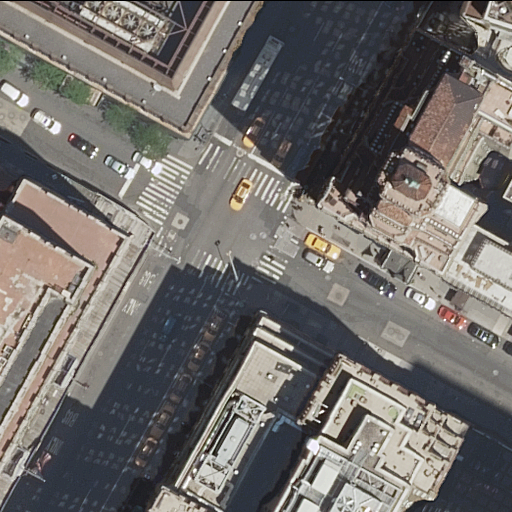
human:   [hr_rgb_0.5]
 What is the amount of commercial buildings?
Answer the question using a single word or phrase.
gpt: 0

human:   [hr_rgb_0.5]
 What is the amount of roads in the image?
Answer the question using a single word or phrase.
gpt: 4

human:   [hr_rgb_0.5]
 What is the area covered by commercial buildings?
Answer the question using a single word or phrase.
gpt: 0m2

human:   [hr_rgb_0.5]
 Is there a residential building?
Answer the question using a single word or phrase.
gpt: yes

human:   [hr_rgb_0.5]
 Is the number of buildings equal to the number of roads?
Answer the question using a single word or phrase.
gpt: no

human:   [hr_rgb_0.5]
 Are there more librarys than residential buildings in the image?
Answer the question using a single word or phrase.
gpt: no

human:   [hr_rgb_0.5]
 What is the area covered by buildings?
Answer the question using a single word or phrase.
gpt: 4698m2

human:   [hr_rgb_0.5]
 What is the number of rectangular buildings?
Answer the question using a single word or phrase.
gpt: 5

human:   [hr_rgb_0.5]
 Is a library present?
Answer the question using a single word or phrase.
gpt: yes

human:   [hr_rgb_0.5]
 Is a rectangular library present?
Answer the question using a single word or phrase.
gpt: yes

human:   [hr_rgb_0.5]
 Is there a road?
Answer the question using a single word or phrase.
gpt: yes

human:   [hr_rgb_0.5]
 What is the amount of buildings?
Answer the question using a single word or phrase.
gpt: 7

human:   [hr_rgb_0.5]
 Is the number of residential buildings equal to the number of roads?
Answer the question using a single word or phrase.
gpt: no

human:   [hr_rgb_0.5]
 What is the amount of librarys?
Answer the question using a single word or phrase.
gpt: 1

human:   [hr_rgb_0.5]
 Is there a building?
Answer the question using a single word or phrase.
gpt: yes

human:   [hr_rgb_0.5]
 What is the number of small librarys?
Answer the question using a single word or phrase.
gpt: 0

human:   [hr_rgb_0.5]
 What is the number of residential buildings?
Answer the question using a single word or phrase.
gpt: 5

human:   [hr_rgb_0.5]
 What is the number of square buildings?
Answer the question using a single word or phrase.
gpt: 0

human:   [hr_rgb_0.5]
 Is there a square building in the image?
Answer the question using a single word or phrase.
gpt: no

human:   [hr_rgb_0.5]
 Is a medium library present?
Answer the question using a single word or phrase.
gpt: no

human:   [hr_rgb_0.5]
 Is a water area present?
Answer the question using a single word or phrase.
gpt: no

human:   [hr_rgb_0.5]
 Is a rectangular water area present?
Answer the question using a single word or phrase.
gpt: no

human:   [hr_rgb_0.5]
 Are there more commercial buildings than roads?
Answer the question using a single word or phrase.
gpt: no

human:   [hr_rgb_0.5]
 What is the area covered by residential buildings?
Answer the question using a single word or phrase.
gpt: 3717m2

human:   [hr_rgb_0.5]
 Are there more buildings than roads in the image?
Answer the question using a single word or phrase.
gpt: yes

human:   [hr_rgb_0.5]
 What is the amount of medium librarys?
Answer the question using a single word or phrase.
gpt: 0

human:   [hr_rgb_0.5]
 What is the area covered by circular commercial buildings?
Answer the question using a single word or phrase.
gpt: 0m2

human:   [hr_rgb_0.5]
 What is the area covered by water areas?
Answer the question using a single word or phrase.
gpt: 0m2

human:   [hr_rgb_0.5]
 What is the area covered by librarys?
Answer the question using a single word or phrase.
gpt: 771m2

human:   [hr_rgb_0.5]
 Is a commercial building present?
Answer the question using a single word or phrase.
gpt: no

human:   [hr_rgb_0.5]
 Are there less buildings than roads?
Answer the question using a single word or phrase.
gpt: no

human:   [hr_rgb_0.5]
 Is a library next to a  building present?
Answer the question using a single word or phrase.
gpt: yes

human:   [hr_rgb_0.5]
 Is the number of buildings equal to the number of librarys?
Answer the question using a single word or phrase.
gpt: no

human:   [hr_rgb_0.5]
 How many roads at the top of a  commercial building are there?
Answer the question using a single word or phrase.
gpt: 0

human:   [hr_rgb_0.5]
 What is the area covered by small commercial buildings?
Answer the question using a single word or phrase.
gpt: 0m2

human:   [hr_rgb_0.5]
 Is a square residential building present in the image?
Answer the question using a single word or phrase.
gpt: no

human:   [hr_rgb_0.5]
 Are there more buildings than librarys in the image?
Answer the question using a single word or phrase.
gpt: yes

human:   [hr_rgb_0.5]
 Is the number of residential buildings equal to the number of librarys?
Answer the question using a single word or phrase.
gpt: no

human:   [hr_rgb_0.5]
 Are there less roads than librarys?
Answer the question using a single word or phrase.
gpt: no

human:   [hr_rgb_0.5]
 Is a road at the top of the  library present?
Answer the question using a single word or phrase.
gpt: no

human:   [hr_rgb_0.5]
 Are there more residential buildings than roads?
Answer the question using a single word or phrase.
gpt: yes

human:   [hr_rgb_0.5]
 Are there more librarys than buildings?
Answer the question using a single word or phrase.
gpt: no

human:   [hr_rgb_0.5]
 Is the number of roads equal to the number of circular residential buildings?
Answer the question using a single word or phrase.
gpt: no

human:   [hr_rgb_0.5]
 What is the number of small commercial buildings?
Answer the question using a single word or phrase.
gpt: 0

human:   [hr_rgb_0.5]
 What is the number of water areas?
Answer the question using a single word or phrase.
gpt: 0

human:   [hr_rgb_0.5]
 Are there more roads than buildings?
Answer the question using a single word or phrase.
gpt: no

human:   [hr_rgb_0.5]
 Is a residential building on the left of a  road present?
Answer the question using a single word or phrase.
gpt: yes

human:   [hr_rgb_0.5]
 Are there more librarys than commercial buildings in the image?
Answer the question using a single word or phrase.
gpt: yes

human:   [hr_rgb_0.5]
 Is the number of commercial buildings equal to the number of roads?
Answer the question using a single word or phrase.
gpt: no

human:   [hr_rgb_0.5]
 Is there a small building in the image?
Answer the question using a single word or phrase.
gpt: no

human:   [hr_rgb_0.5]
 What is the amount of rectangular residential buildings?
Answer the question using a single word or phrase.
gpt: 3

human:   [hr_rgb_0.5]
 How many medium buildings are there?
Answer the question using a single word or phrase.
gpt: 3

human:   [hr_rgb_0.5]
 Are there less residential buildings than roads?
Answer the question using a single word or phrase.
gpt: no

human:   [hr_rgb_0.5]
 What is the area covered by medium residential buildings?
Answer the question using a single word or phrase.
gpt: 364m2

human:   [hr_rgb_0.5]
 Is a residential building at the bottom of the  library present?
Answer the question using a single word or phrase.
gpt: yes

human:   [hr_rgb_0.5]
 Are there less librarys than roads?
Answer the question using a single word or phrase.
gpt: yes

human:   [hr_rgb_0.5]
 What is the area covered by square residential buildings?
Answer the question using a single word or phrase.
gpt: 0m2

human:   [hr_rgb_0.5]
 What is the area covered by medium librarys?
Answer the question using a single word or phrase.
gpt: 0m2

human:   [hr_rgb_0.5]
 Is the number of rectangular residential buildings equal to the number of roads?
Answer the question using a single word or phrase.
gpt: no

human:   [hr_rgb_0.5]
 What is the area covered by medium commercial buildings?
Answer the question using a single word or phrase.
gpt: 0m2

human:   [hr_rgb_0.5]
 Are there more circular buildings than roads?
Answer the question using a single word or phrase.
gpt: no

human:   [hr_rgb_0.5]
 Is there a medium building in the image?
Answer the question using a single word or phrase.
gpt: yes

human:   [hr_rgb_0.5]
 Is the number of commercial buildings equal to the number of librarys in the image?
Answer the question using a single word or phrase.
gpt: no

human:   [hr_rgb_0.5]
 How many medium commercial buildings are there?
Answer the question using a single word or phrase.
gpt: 0